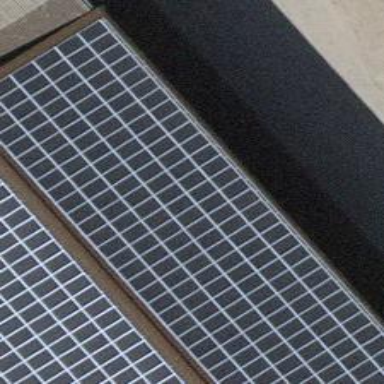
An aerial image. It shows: Solar power generator.